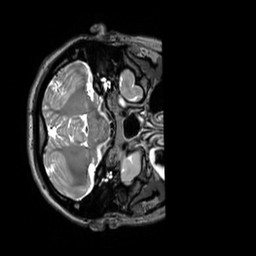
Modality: T2w
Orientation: axial
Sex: female
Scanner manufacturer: siemens
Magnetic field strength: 3 T
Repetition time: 3.2 s
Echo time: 0.409 s